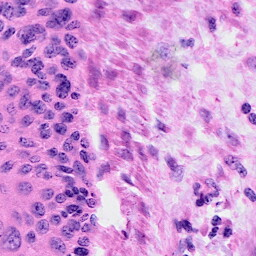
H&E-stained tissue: Cervix